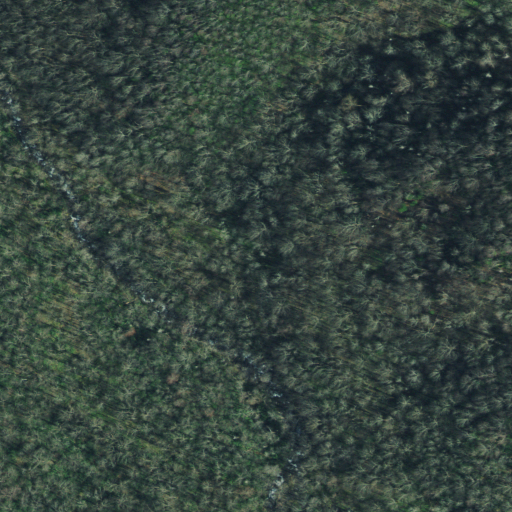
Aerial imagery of valley in Tennessee named Dead Hollow containing mixed forest and deciduous forest